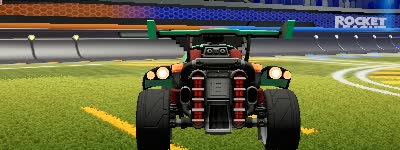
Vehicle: octane